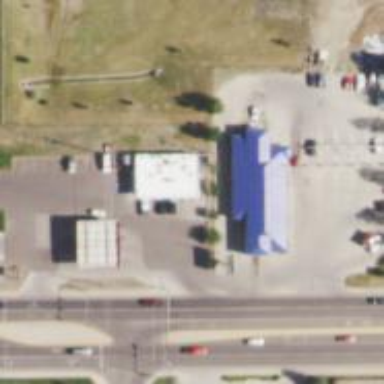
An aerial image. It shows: Convenience shop.